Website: lowes
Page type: order-tracking
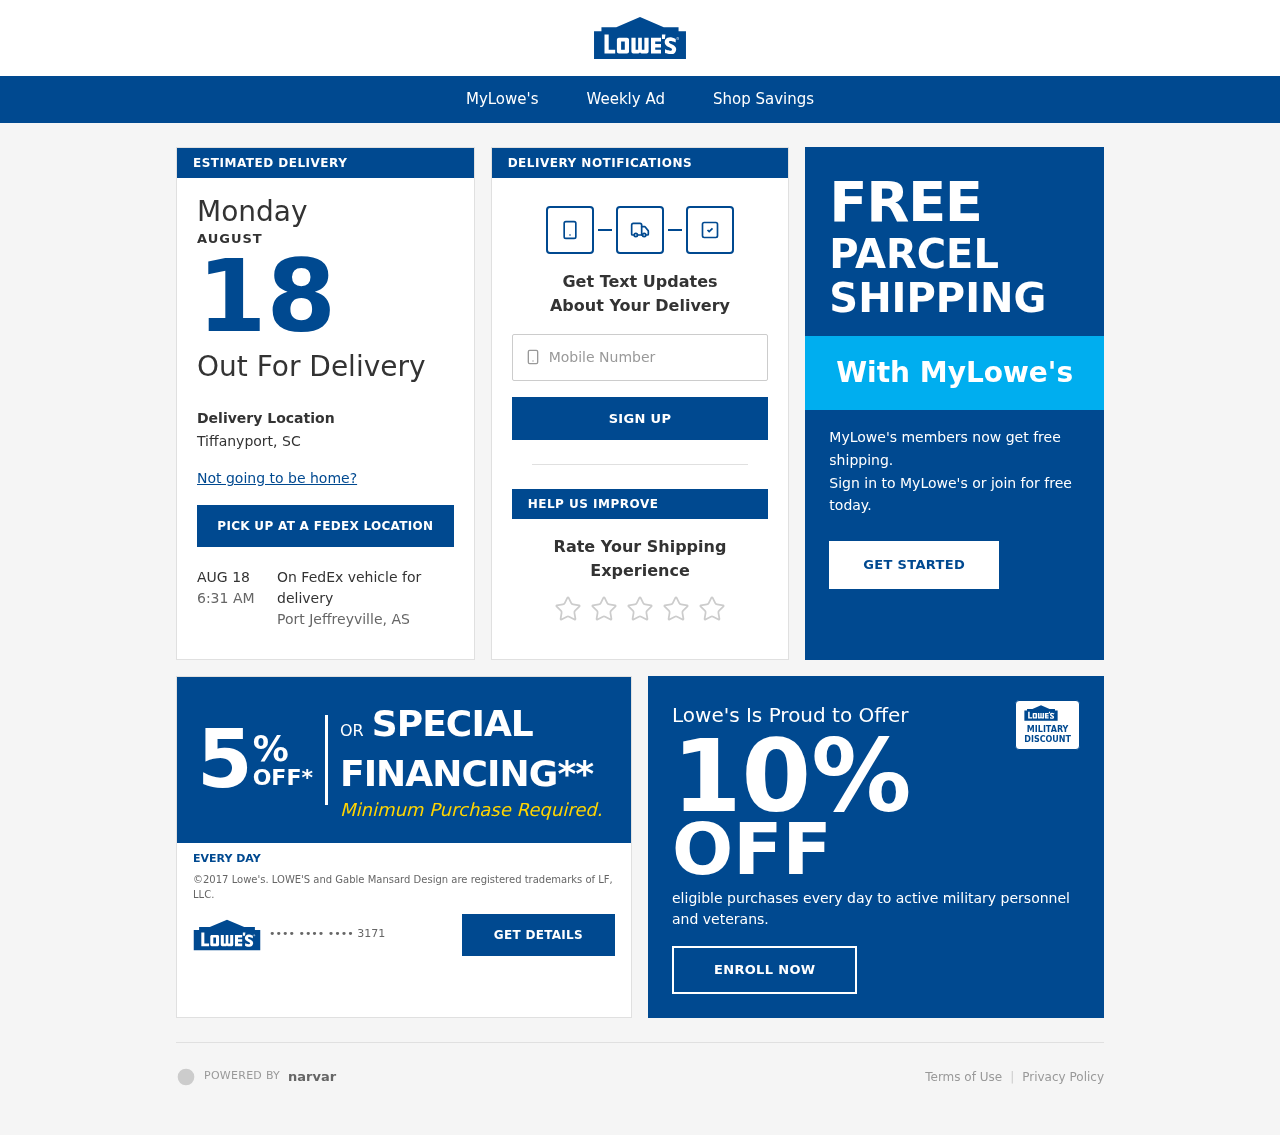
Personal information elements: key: PII_CARD_LAST4
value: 3171
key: PII_PHONE
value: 5849760130
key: PII_CITY_STATE
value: Tiffanyport, SC
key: PII_CITY_STATE2
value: Port Jeffreyville, AS
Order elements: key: ORDER_DELIVERY_DATE
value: AUG 18
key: ORDER_DELIVERY_DATE
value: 6:31 AM
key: ORDER_DELIVERY_DATE
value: AUGUST
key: ORDER_DELIVERY_DATE
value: Monday
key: ORDER_DELIVERY_DATE
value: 18